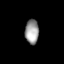
Tissue: lung
Cell type: Endothelial cells
Senescence score: 0.5694
Nuclear area (px): 330
Mean DAPI intensity: 152.909